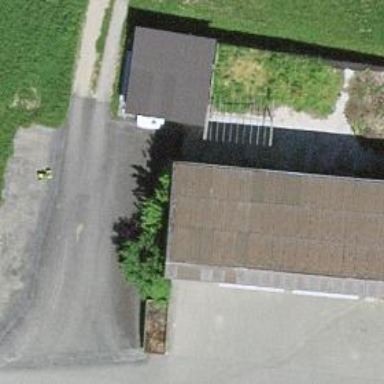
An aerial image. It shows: Garage building.